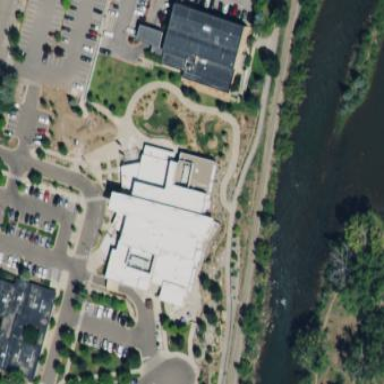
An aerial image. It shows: Building that serves as library.